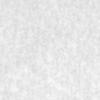
Label: no_change